Question: i want to switch content of jpanels.lets say i have jpanel1 and jpanel2 and i want to change content of jpanel1 to jpanel2 and also jpanel2 to jpanel1.those panels have completely different content .so i can't change properties of jpanel and all elements instead switch.this image for clarify

'''
void switchPanels (){
Content c1=jPanel1.getContent();
jPanel1.setContent(jPanel2.getContent());
jPanel2.setContent(c1);
}
'''
i know above codes not work .i want to know how can i implement this .
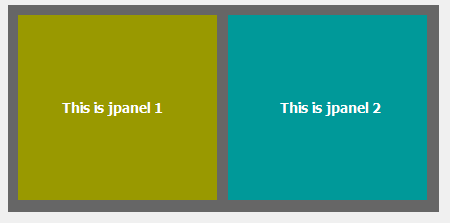
Answer: Instead of adding 2 panels and switching their content I would place them in another container JPanel with BorderLayout (CENTER). TO swap them just remove the first panel from container1 and add to the container2.
'''
JPanel container1=new JPanel();
container1.setLayout(new BorderLayout());
container1.add(thepanel1);
JPanel container2=new JPanel();
container2.setLayout(new BorderLayout());
container2.add(thepanel2);
public void swap() {
container2.add(thepanel1);
container1.add(thepanel2);
revalidate();
repaint();
}
'''